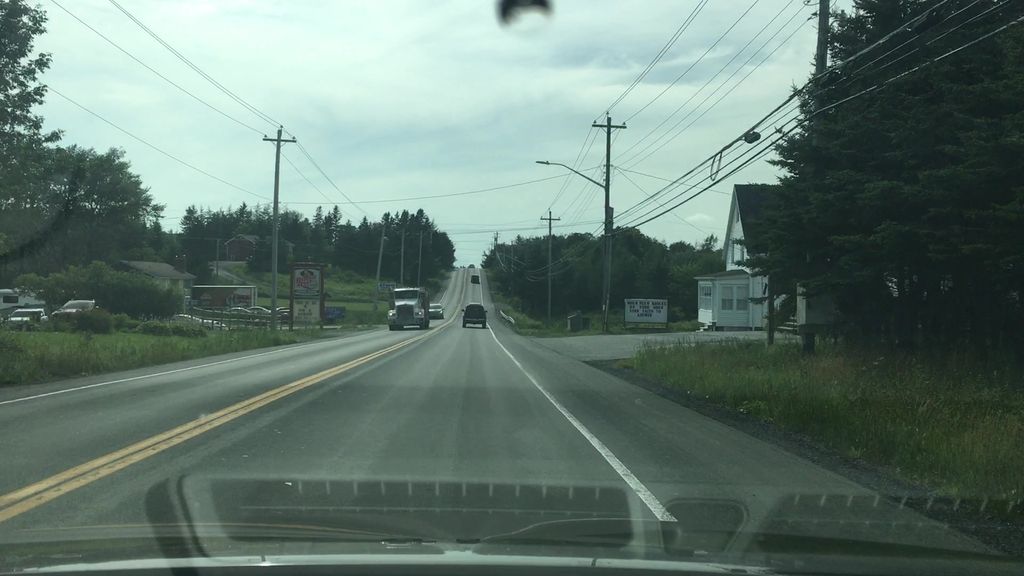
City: halifax